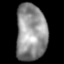
Tissue: lung
Cell type: Epithelial cells
Senescence score: 0.2321
Nuclear area (px): 1698
Mean DAPI intensity: 144.686